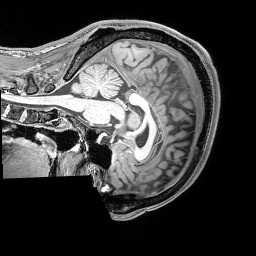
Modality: T1w
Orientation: sagittal
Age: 27
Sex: male
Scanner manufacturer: siemens
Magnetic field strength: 3 T
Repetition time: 2.53 s
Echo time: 0.00326 s